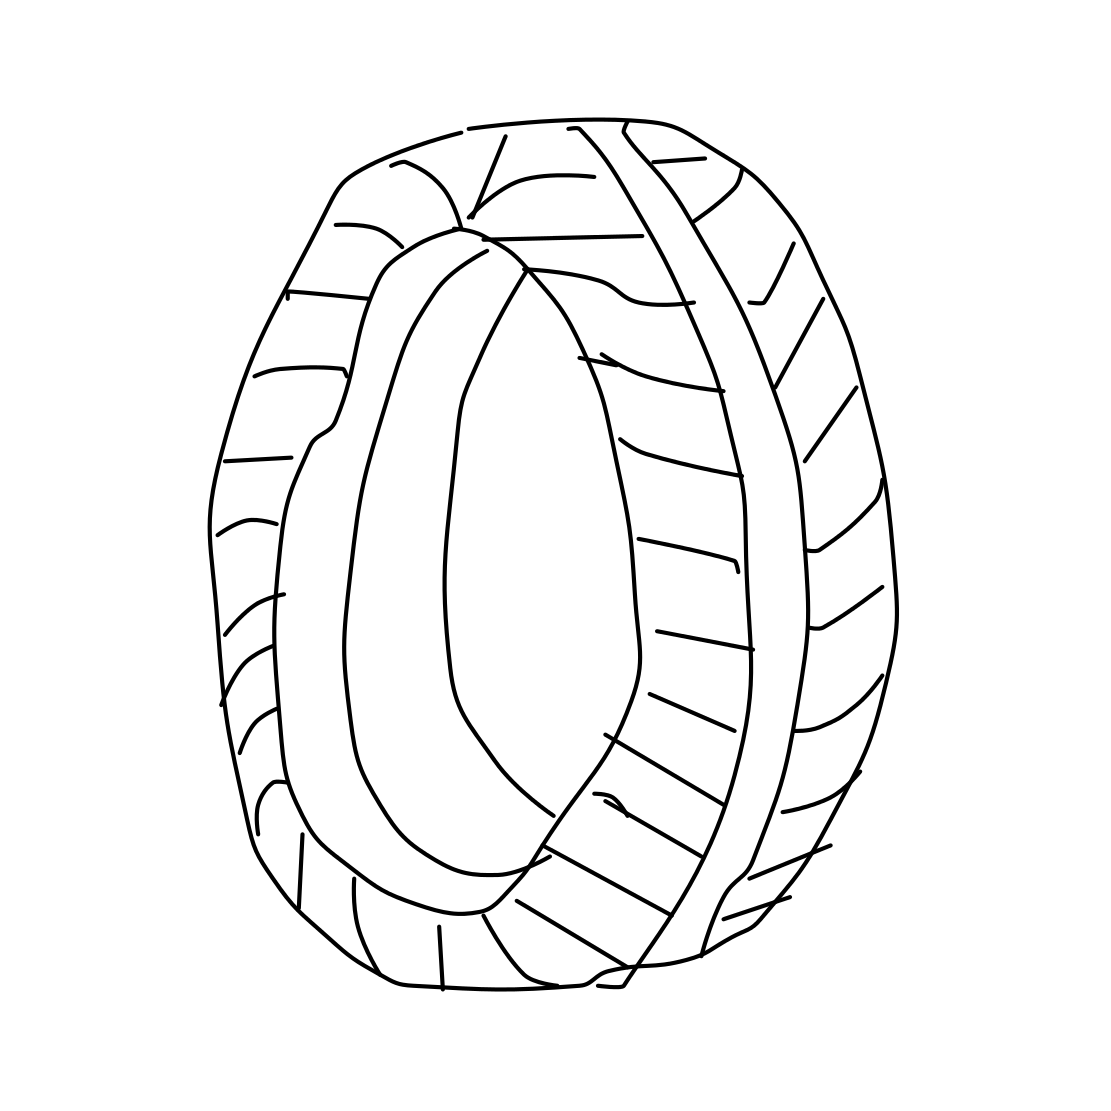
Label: tire